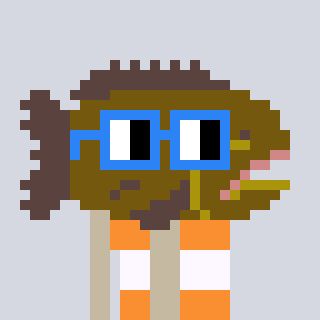
a pixel art character with square blue glasses, a grouper-shaped head and a bege-colored body on a cool background